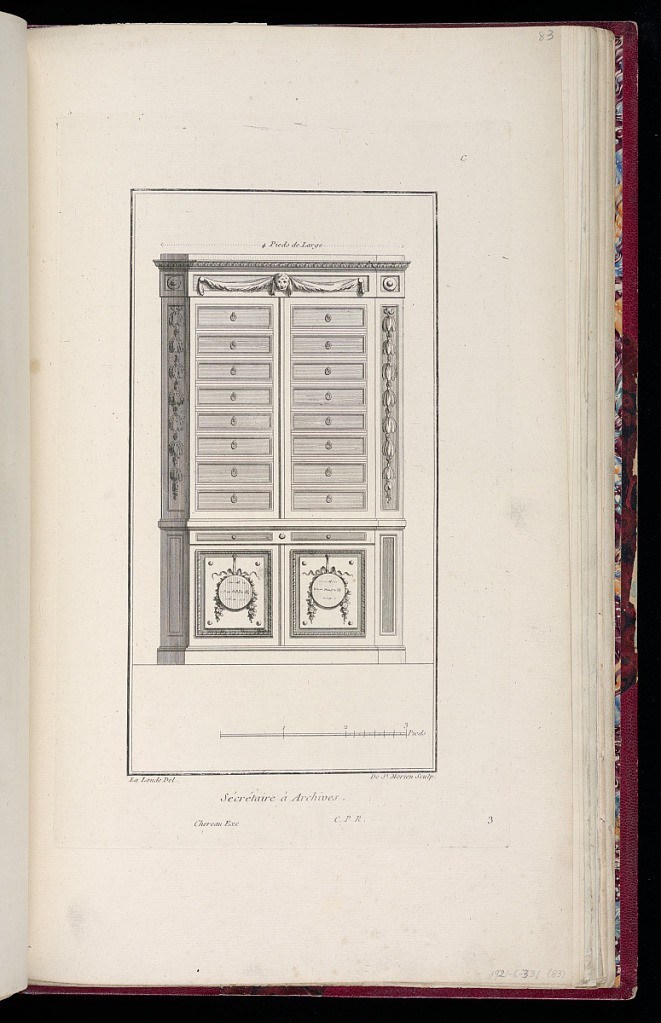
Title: Sécrétaire à Archives
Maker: Richard de Lalonde, French, active 1780–96
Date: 1775-1788
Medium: Etching on off-white laid paper
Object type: Print
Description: Design for a secretary style chest for the keeping of documents. The chest features sixteen vertically stacked slim drawers, and is decorated with ornament motifs including garland, drapery, and lion mascaron. The plate is signed and numbered.